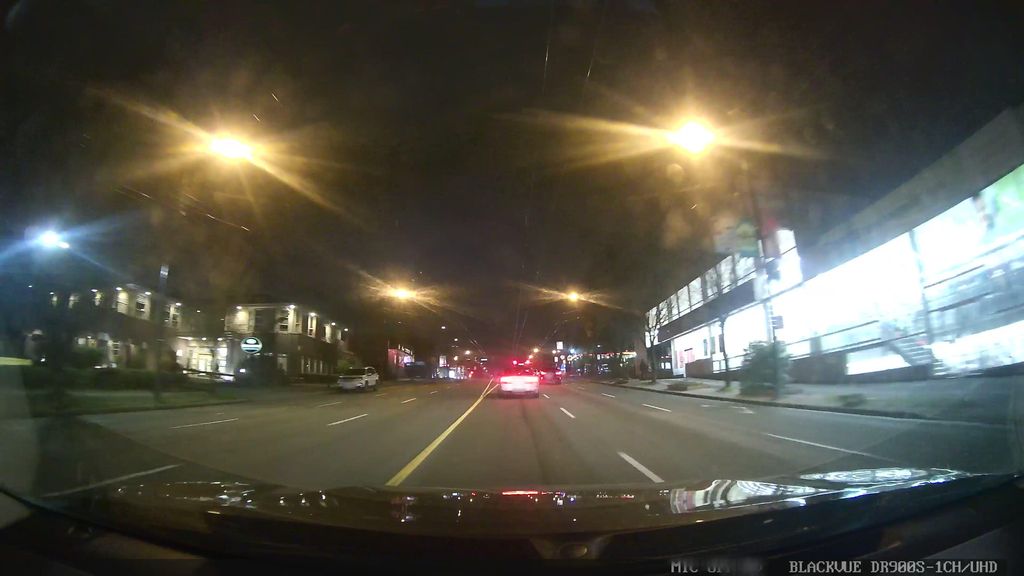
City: vancouver